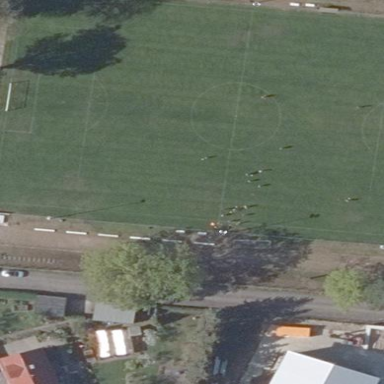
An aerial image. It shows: Grass pitch used for soccer.